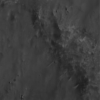
Label: not_dusty